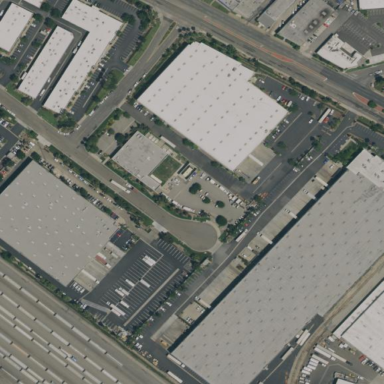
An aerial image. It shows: Warehouse building.